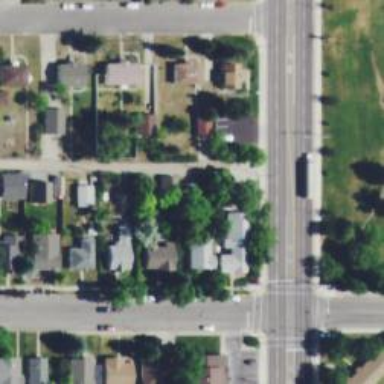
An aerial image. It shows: Alley classified as service road.